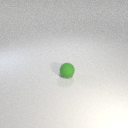
small green rubber sphere